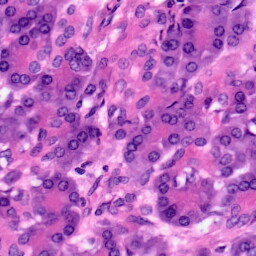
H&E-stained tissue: Pancreatic